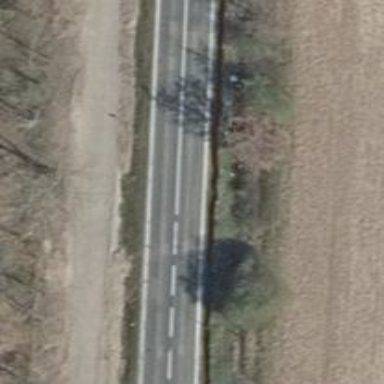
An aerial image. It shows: Secondary road with asphalt surface.